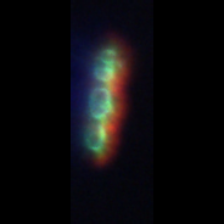
Taxon: Chaetoceros
Group: Diatoms